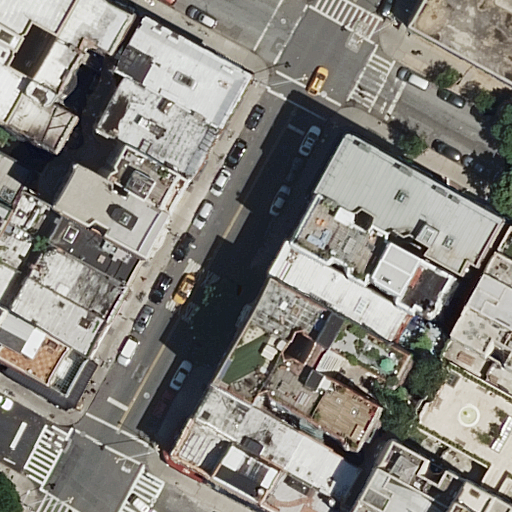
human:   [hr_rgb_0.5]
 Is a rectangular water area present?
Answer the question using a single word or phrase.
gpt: no

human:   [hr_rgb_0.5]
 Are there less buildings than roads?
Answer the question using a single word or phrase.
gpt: no

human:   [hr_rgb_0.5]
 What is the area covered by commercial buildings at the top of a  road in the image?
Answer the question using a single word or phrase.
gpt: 0m2

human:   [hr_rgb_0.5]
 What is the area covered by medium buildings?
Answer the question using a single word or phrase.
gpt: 4757m2

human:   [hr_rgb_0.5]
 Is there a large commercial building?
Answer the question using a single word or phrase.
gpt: no

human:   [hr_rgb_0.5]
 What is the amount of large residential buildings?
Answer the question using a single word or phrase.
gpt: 0

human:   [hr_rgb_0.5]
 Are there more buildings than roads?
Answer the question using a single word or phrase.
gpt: yes

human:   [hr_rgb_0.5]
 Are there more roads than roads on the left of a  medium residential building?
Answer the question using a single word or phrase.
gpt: yes

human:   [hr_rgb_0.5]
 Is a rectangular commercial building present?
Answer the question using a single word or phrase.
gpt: no

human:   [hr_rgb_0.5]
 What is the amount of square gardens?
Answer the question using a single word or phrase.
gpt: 0

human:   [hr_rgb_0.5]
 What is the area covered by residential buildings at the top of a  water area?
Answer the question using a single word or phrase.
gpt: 0m2

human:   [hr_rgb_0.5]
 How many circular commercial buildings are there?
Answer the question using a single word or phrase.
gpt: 0

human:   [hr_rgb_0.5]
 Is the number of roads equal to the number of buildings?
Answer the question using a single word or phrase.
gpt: no

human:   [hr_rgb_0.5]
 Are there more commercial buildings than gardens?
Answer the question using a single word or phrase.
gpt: no

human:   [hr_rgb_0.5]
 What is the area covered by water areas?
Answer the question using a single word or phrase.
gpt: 0m2

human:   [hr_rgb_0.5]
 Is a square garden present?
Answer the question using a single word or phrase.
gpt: no

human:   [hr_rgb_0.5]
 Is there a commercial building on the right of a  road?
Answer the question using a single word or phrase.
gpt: no

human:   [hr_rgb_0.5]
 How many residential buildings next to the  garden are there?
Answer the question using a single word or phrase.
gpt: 22

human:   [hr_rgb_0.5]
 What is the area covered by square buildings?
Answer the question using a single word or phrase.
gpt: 0m2

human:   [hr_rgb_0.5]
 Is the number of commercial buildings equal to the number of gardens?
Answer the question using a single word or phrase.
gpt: no

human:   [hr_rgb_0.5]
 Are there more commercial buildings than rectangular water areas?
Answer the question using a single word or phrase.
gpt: no

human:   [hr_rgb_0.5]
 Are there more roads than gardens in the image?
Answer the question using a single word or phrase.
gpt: yes

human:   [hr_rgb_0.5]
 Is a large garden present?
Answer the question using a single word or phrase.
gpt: yes

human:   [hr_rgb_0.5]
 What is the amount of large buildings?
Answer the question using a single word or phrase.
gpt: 0

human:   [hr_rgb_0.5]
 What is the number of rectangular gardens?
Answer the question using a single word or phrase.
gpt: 0

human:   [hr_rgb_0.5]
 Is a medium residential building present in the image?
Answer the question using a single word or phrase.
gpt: yes

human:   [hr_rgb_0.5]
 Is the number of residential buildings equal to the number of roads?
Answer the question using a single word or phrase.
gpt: no

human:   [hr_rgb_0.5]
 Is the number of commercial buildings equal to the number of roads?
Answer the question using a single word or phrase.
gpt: no

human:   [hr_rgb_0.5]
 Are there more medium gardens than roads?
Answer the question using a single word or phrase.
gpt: no

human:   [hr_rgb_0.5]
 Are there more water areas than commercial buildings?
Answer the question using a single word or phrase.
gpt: no

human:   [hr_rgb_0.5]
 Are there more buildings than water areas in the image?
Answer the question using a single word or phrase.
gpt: yes

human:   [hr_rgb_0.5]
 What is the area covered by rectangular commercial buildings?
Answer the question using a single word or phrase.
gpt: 0m2

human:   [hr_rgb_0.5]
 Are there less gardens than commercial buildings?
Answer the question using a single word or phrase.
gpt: no

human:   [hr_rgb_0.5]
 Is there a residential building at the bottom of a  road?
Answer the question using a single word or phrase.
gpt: yes

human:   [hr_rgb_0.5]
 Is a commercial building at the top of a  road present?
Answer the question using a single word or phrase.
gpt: no

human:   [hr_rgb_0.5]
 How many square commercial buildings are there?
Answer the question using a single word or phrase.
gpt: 0